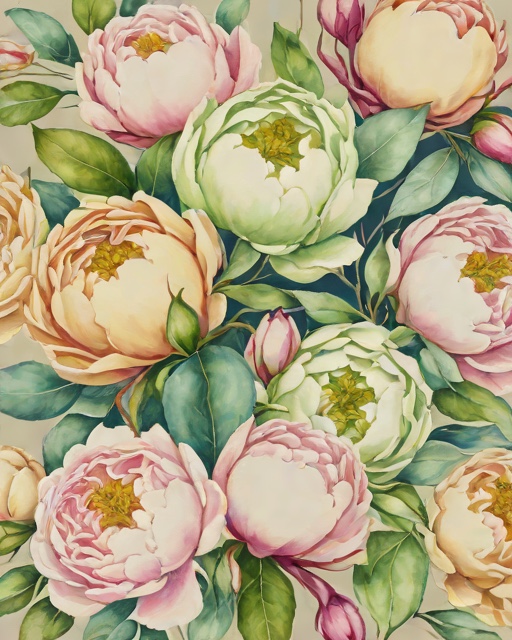
Category: Anniversary